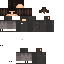
A male human skin with dark skin, wearing brown long hair dressed in a black hoodie and gray pants, featuring a closed mouth.